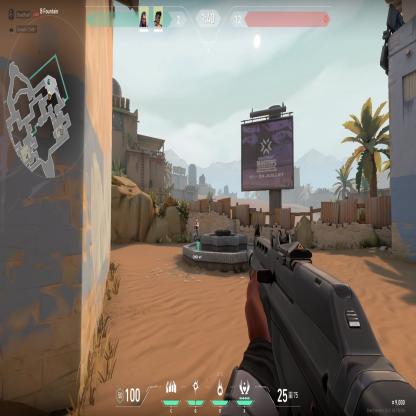
Label: teammate